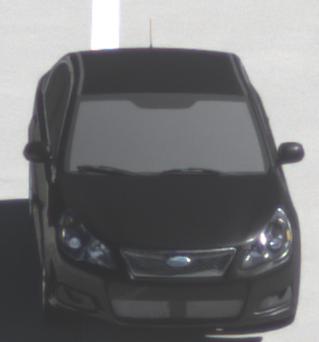
Make: Subaru
Model: Legacy 2.0R
Detailed model: Legacy (IV) Limousine
Model produced from: 2007/09
Model produced until: 2008/10
Doors: 4
Color: black
Road condition: dry road
Daytime: midday
Contrast: high contrast